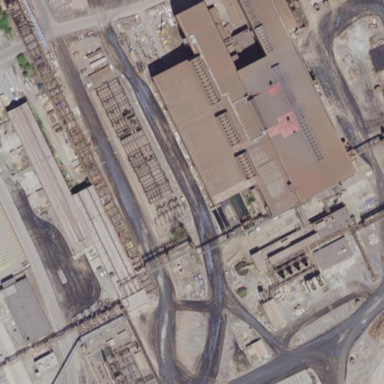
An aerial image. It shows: Industrial building.